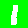
Digit: 1